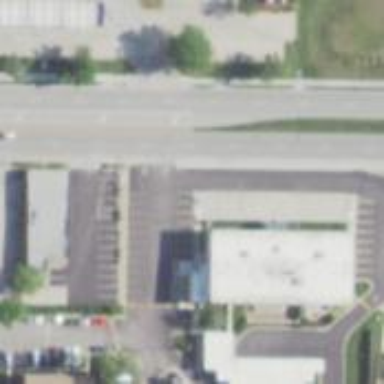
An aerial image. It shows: Parking space.